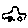
Label: car